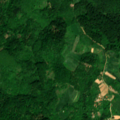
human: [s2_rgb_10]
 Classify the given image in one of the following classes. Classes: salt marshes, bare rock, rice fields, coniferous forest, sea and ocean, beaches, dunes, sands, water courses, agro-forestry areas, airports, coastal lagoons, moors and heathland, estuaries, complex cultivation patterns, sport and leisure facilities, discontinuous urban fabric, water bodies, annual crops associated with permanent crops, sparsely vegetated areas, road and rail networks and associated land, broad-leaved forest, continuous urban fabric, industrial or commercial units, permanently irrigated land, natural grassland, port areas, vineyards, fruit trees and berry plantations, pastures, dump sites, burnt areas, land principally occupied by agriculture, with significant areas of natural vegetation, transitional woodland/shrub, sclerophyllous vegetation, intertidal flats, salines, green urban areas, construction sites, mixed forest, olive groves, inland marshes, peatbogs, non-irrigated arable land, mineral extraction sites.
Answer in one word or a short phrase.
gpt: pastures, land principally occupied by agriculture, with significant areas of natural vegetation, broad-leaved forest